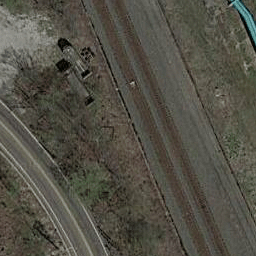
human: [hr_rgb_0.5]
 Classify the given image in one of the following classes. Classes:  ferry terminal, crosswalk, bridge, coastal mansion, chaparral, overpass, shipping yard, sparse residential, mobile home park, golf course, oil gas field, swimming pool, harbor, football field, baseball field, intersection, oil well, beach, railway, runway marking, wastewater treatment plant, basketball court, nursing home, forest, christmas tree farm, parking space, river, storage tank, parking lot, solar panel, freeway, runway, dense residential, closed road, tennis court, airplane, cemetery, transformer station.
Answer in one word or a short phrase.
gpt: railway